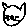
Label: cat